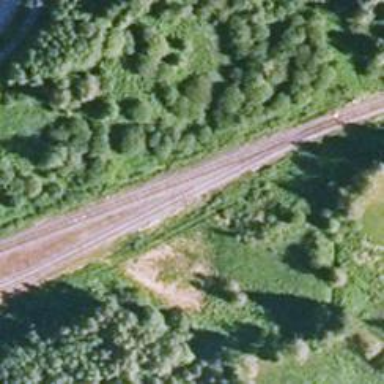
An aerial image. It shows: Wedge used for railway derailment.